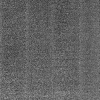
Atmospheric dust classification: dusty